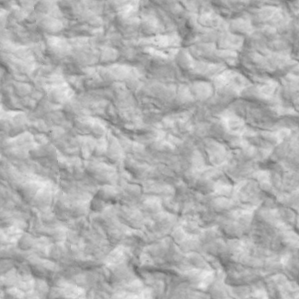
Label: non_frost